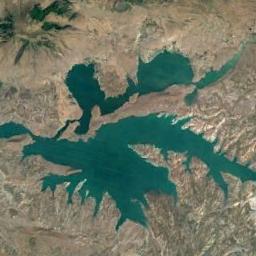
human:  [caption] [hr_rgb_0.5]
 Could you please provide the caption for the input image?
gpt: The ground is uneven around the lake .

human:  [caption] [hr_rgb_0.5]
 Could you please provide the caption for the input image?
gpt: An irregular blue-blue lake on a tan mountain .

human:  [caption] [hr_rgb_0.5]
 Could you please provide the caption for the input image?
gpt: The lake with a winding bank lies in a wasteland and the water is deep green .

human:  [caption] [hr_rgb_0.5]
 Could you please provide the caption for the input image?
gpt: The lake is dark green .

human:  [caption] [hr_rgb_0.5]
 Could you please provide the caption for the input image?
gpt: There are green lakes with brown bare land around .